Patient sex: F
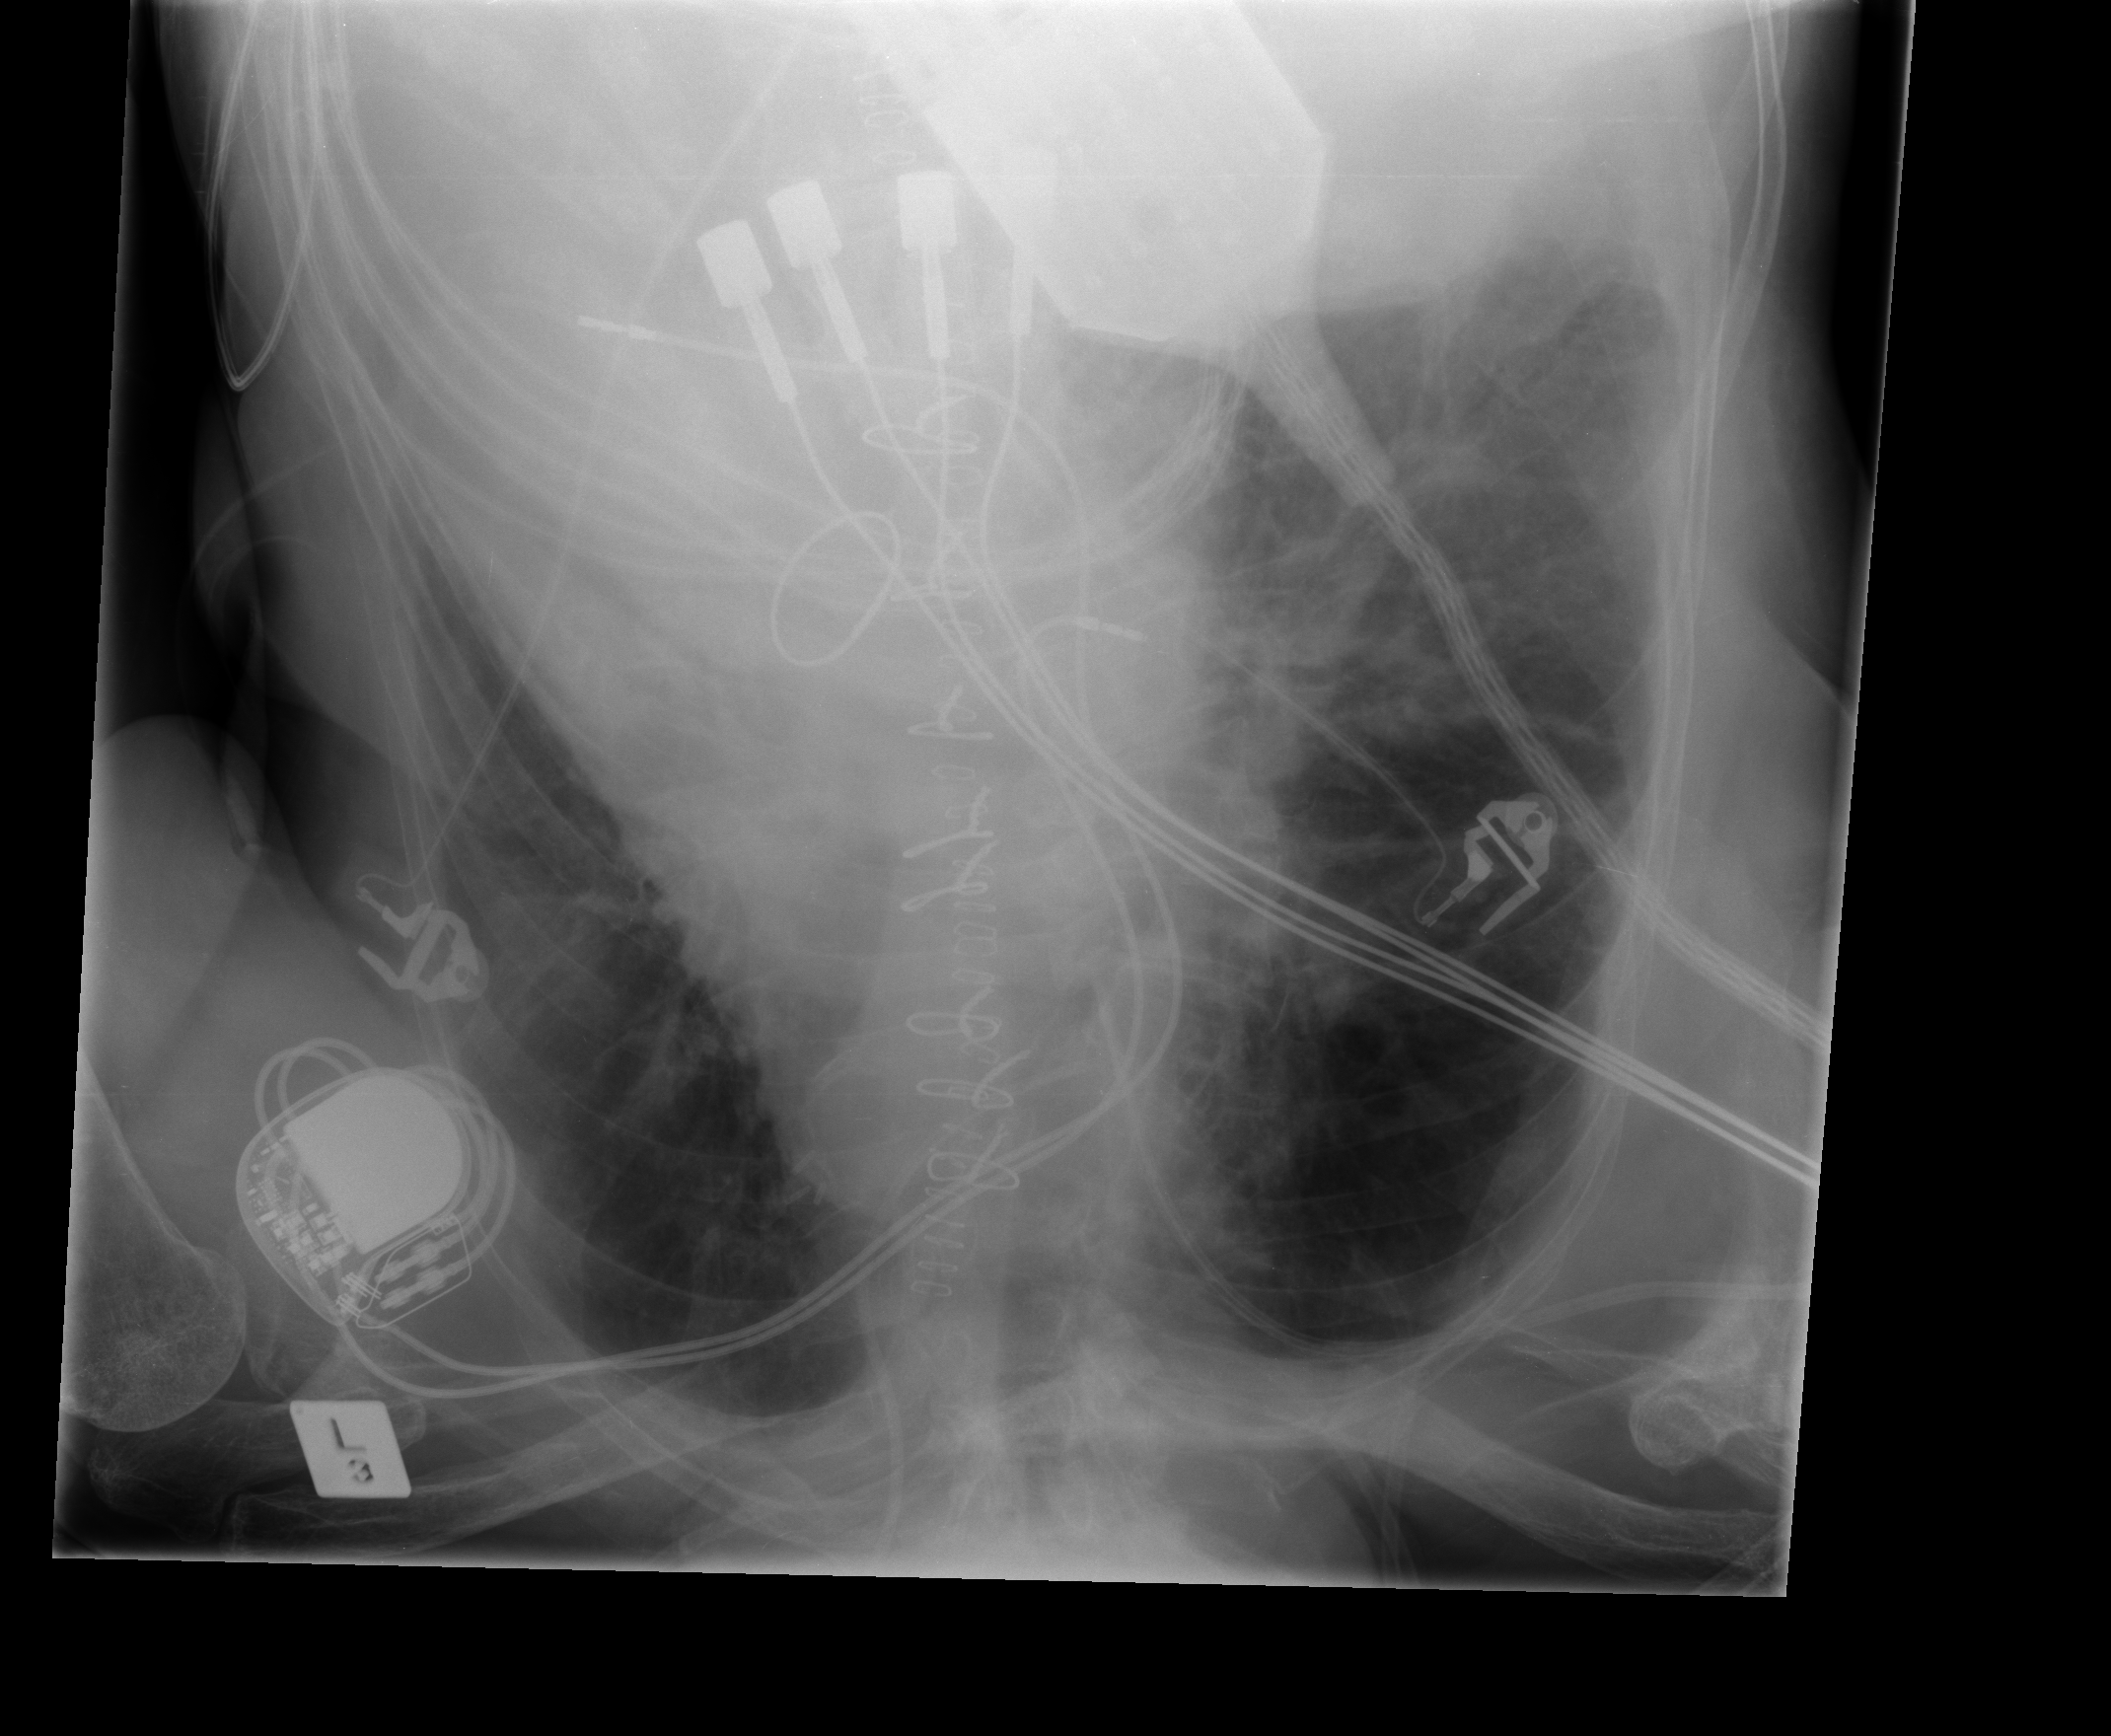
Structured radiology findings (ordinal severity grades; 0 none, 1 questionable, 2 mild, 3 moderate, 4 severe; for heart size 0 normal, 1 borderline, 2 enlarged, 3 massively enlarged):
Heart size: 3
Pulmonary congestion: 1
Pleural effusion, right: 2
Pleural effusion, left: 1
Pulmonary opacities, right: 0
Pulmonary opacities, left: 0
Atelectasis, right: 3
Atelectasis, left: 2